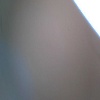
Label: space